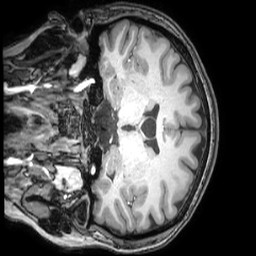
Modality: T1w
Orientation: coronal
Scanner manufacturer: philips
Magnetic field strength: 3 T
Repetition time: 0.008 s
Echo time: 0.0035 s